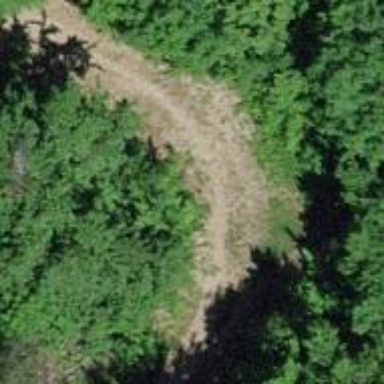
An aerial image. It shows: Gravel track with grade3 tracktype.